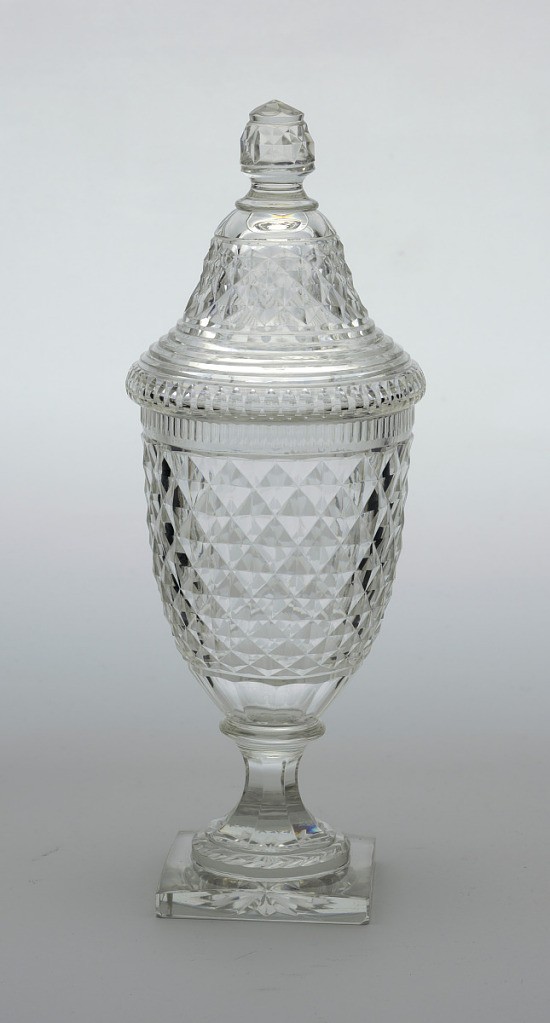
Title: Jar and lid
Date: ca. 1830
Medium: Glass
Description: Slender urn-shaped body, cut with shallow diamond pattern all over, a row of thin fluting top edge, wider fluting at base; fluted stem on square base cut with star on bottom; tall bell-shaped cover cut with shallow diamonds and prismatic rings, faceted finial.